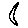
Label: moon